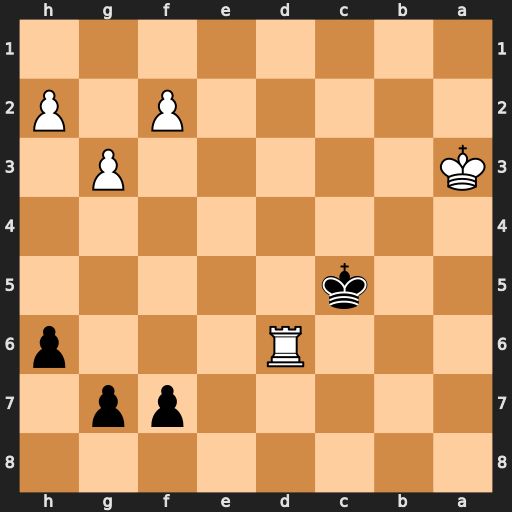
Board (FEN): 8/5pp1/3R3p/2k5/8/K5P1/5P1P/8
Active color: b
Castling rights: -
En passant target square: -
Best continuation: Kxd6 Kb4 Kd5 Kc3 Ke4 Kd2 Kf3 Ke1 Kg2